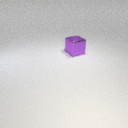
large purple metal cube